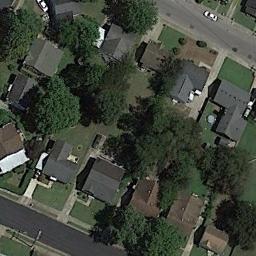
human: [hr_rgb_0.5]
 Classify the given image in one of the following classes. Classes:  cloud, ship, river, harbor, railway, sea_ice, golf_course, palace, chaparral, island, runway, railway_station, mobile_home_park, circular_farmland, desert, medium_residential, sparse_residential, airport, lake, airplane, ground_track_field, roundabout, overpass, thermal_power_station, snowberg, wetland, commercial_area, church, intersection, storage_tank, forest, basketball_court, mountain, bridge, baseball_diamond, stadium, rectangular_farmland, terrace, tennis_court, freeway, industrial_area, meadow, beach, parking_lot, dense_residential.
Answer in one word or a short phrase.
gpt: medium_residential